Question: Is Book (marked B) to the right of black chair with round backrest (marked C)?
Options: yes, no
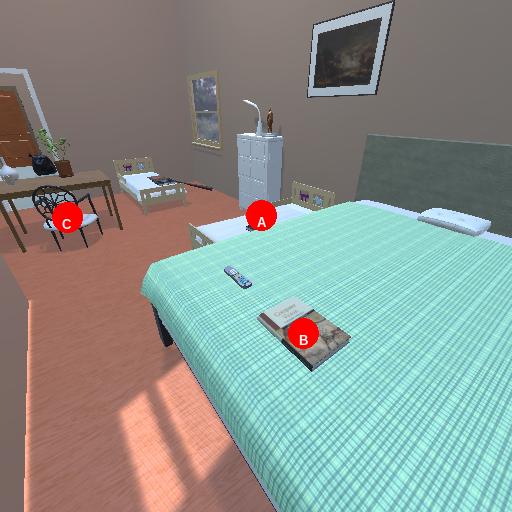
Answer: yes